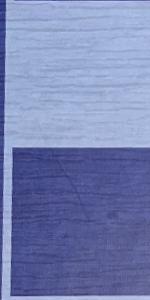
Label: Empty